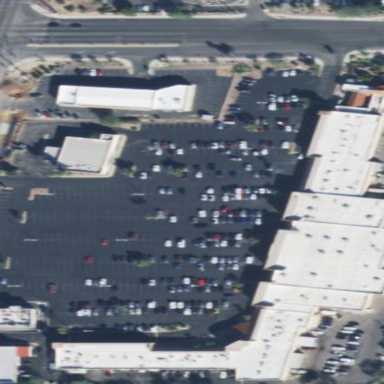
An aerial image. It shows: Retail building.